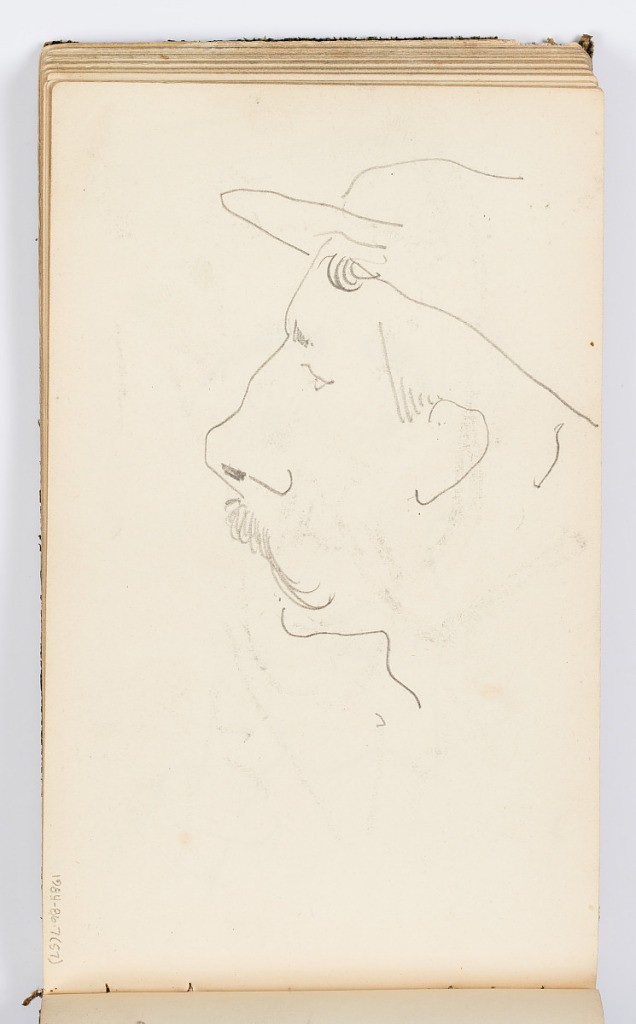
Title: Sketchbook Page: Caricature
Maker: Kenyon Cox, American, 1856–1919
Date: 1883
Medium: Graphite on paper
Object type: Sketchbook folio
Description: Caricature of a man with a hat and mustache in profile, facing left.